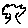
Label: tree